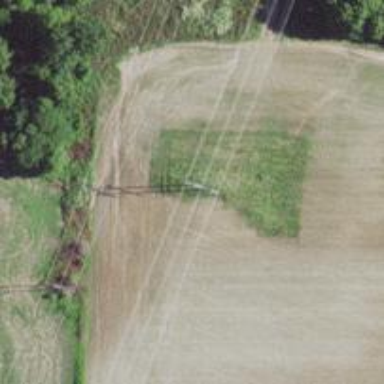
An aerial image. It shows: H-frame designed tower for power lines.